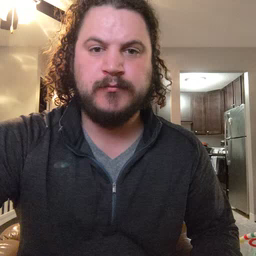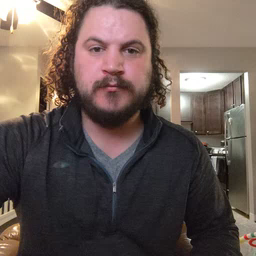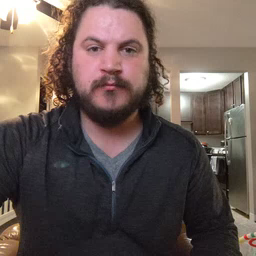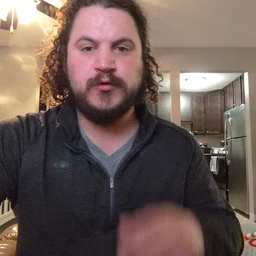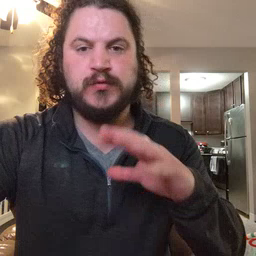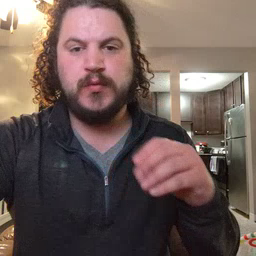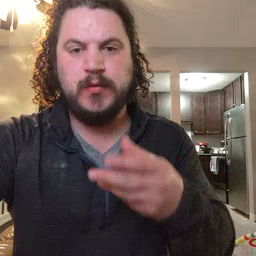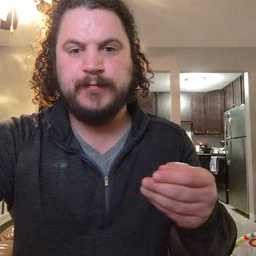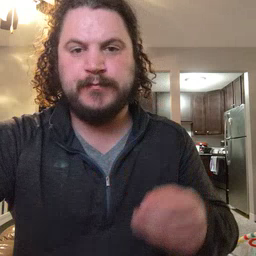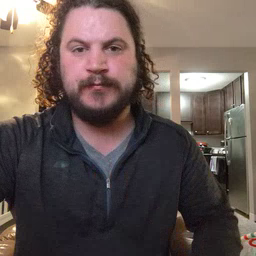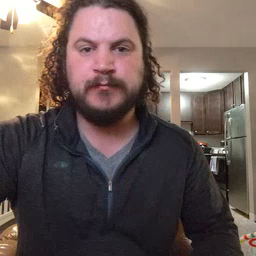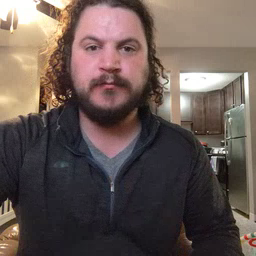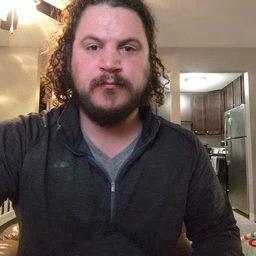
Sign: story